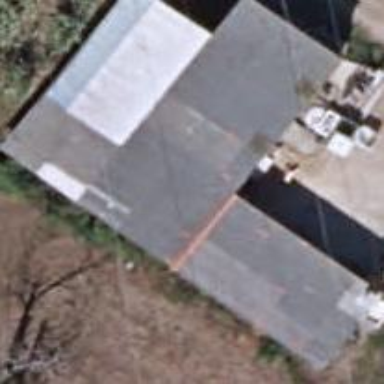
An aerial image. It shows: Shed.